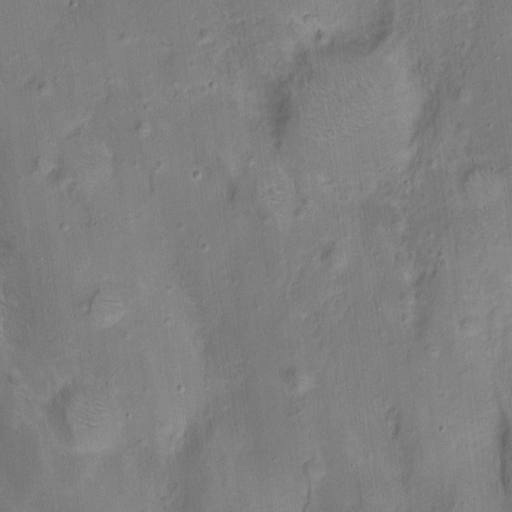
Classes present: Background